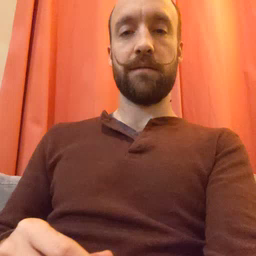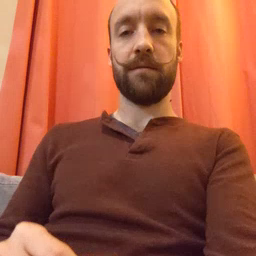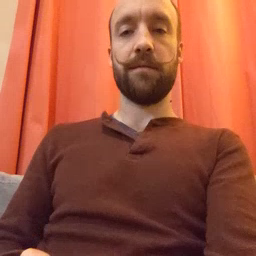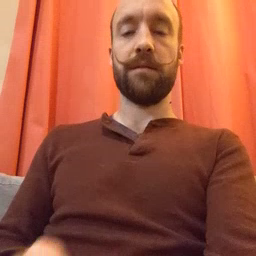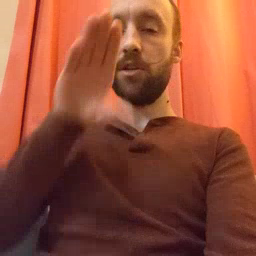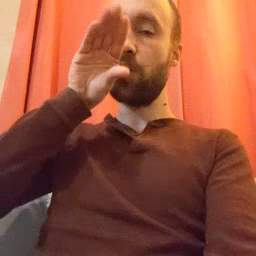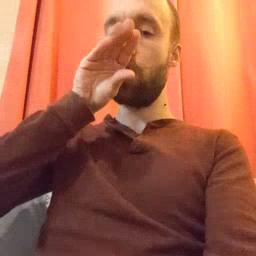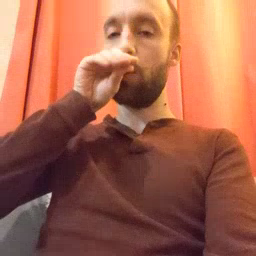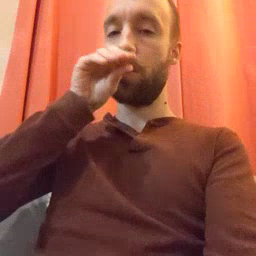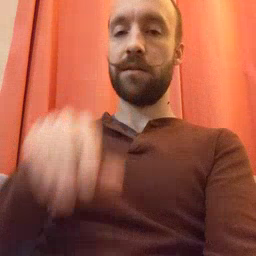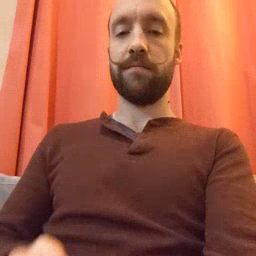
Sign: goose